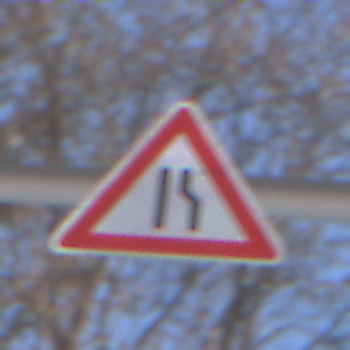
Verkehrszeichen: EinseitigVerengteFahrbahnRechts
Umgebung: Outdoor, Special
Tageszeit: MorningAfternoon
Wetter: Clear
Licht: Natural
Jahreszeit: Winter
Kontrast: HighContrast